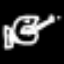
Label: frog